Question: i am using option menu in my application. Here i need to display separator between tow menu icons.
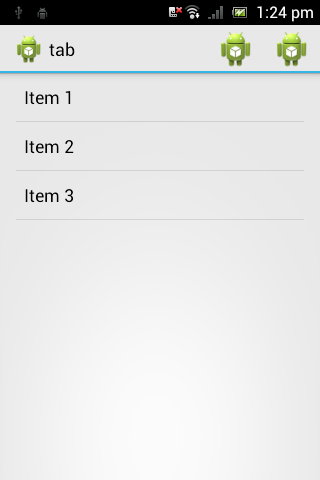
Answer: Take a look at this, <URL>.
It talks about the divider and conditions for it working.